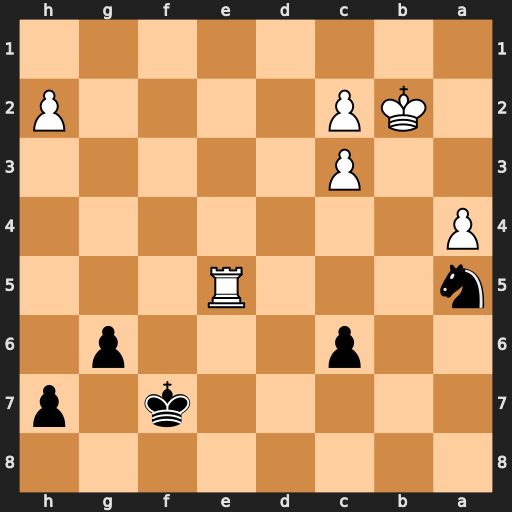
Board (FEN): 8/5k1p/2p3p1/n3R3/P7/2P5/1KP4P/8
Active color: b
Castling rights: -
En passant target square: -
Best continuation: Nc4+ Kb3 Nxe5